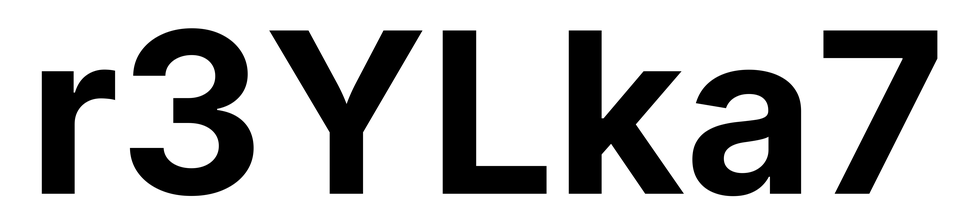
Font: Inter_Bold